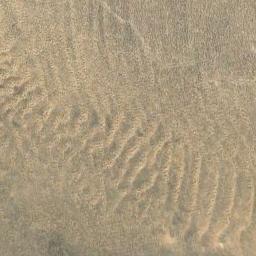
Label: desert